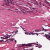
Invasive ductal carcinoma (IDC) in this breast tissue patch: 0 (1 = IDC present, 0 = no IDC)